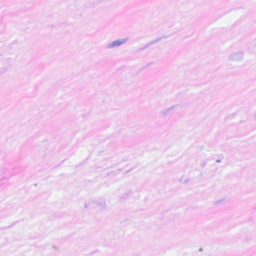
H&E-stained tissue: Breast